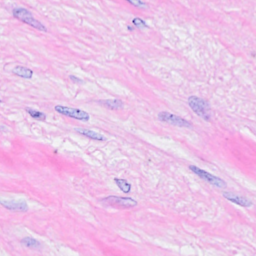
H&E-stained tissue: Breast